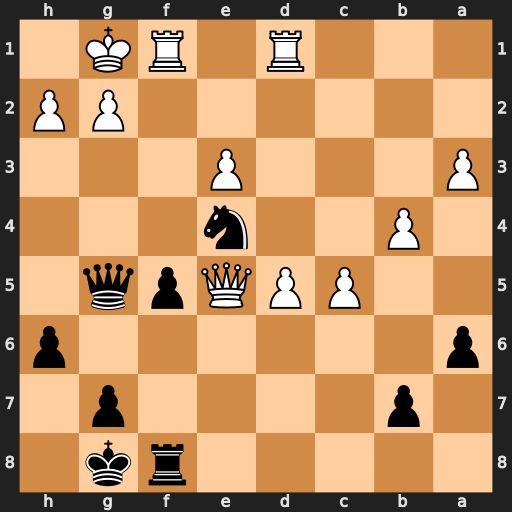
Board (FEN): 5rk1/1p4p1/p6p/2PPQpq1/1P2n3/P3P3/6PP/3R1RK1
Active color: b
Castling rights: -
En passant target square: -
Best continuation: Qxe3+ Kh1 Nf2+ Rxf2 Qxe5